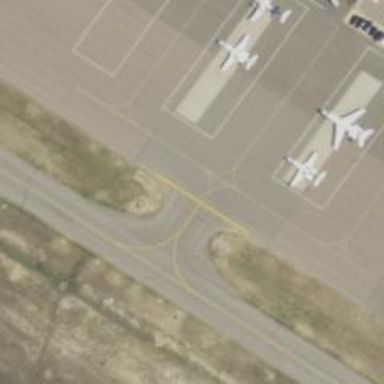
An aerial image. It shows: Image of taxiway at airport.